Question: I have a section on a page that contains 'tags'. I used the code below for styling, but in IE (on some of the tags) there is a small space between the arrow part and the square part. This is the case only applies to some of the tags in this Fiddle: <URL>
IE is the only browser I am experiencing this issue with. I thought it might be border-spacing, but that does not seem to be the case after testing.

'''
.tags{
margin:0;
padding:0;
right:24px;
bottom:-12px;
list-style:none;
}
.tags li, .tags a{
float:left;
height:24px;
line-height:24px;
position:relative;
font-size:11px;
margin-bottom:5px;
}
.tags a{
margin-left:20px;
padding:0 10px 0 12px;
background:#38958d;
color:#fff;
text-decoration:none;
-moz-border-radius-bottomright:4px;
-webkit-border-bottom-right-radius:4px;
border-bottom-right-radius:4px;
-moz-border-radius-topright:4px;
-webkit-border-top-right-radius:4px;
border-top-right-radius:4px;
}
.tags a:before{
content:"";
float:left;
position:absolute;
top:0;
left:-12px;
width:0;
height:0;
border-color:transparent #38958d transparent transparent;
border-style:solid;
border-width:12px 12px 12px 0;
}
.tags a:after{
content:"";
position:absolute;
top:10px;
left:0;
float:left;
width:4px;
height:4px;
-moz-border-radius:2px;
-webkit-border-radius:2px;
border-radius:2px;
background:#d9eae8;
-moz-box-shadow:-1px -1px 2px #004977;
-webkit-box-shadow:-1px -1px 2px #004977;
box-shadow:-1px -1px 2px #004977;
}
'''
'''
<ul class="tags">
<li><a href="#"><span>Green Lantern</span>&nbsp;&nbsp;&nbsp;&nbsp;&nbsp;&nbsp;</a></li>
<li><a href="#"><span>Green Lantern</span>&nbsp;&nbsp;&nbsp;&nbsp;&nbsp;&nbsp;</a></li>
<li><a href="#"><span>Green Lantern</span>&nbsp;&nbsp;&nbsp;&nbsp;&nbsp;&nbsp;</a></li>
<li><a href="#"><span>Green Lantern</span>&nbsp;&nbsp;&nbsp;&nbsp;&nbsp;&nbsp;</a></li>
<li><a href="#"><span>Green Lantern</span>&nbsp;&nbsp;&nbsp;&nbsp;&nbsp;&nbsp;</a></li>
<li><a href="#"><span>Green Lantern</span>&nbsp;&nbsp;&nbsp;&nbsp;&nbsp;&nbsp;</a></li>
<li><a href="#"><span>Green Lantern</span>&nbsp;&nbsp;&nbsp;&nbsp;&nbsp;&nbsp;</a></li>
</ul>
'''
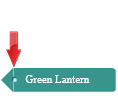
Answer: It looks like this is a another quirk of IE not consistently rendering the :before pseudo-element.
The only workaround I could find was to chance the "left" style of a:before from -12px to -11px and then add some rounding to the left top and bottom corners of the "a" element to make the jagged corner look a little better.
CSS
'''
.tags{
margin:0;
padding:0;
right:24px;
bottom:-12px;
list-style:none;
}
.tags li, .tags a{
float:left;
height:24px;
line-height:24px;
position:relative;
font-size:11px;
margin-bottom:5px;
}
.tags a{
margin-left:20px;
padding:0 10px 0 12px;
background:#38958d;
color:#fff;
text-decoration:none;
-moz-border-radius-bottomright:4px;
-webkit-border-bottom-right-radius:4px;
border-bottom-right-radius:4px;
-moz-border-radius-topright:4px;
-webkit-border-top-right-radius:4px;
border-top-right-radius:4px;
border-top-left-radius:2px; /* ===change here=== */
border-bottom-left-radius:2px; /* ===change here=== */
}
.tags a:before{
content:"";
float:left;
position:absolute;
top:0;
left:-11px; /* ===change here=== */
width:0;
height:0;
border-color:transparent #38958d transparent transparent;
border-style:solid;
border-width:12px 12px 12px 0;
}
.tags a:after{
content:"";
position:absolute;
top:10px;
left:0;
float:left;
width:4px;
height:4px;
-moz-border-radius:2px;
-webkit-border-radius:2px;
border-radius:2px;
background:#d9eae8;
-moz-box-shadow:-1px -1px 2px #004977;
-webkit-box-shadow:-1px -1px 2px #004977;
box-shadow:-1px -1px 2px #004977;
}
'''